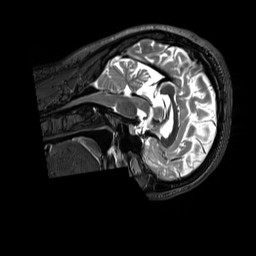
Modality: T2w
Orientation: sagittal
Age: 38
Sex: female
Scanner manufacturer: siemens
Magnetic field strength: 3 T
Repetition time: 3.2 s
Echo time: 0.728 s